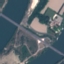
Land use / land cover: Highway